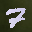
Label: 7